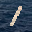
Label: 1